Question: I am new to iOS environment . I have created a map kit app for learning . I added delegate to viewController and also did reference outlet but simulation screen still blank here is my code what is wrong ?
'''
import Foundation
import MapKit
class Places{
var latitute : CLLocationDegrees
var longtitut : CLLocationDegrees
var placeLoc : CLLocationCoordinate2D?
var theAnnotation : MKPointAnnotation?
init (latit : CLLocationDegrees, long :
CLLocationDegrees, mytitle : String ,mysubTitle : String){
self.latitute = latit
self.longtitut = long
setLocation()
setAnnotations(mytitle, subtitle: mysubTitle)
}
func setLocation ( ) {
placeLoc = CLLocationCoordinate2DMake(self.latitute, self.longtitut)
}
func setAnnotations (title : String , subtitle : String ) {
theAnnotation = MKPointAnnotation()
theAnnotation?.coordinate = placeLoc!
theAnnotation?.title = title
theAnnotation?.subtitle = subtitle
}}
'''
ViewController
'''
import UIKit
import MapKit
class ViewController: UIViewController,MKMapViewDelegate {
@IBOutlet weak var myMapView: MKMapView!
override func viewDidLoad() {
super.viewDidLoad()
var latDelta : CLLocationDegrees
var longDelta : CLLocationDegrees
longDelta = 0.01
latDelta = 0.01
var theSpan : MKCoordinateSpan = MKCoordinateSpanMake(latDelta, longDelta)
var place1 : Places = Places(latit: 45.995079, long: 54.121006, mytitle: "MyHome", mysubTitle: "Home Sweet Home")
var theRegion : MKCoordinateRegion = MKCoordinateRegionMake(place1.placeLoc!, theSpan)
self.myMapView.setRegion(theRegion, animated: true)
self.myMapView.addAnnotation(place1.theAnnotation)
}
override func didReceiveMemoryWarning() {
super.didReceiveMemoryWarning()
// Dispose of any resources that can be recreated.
}}
'''

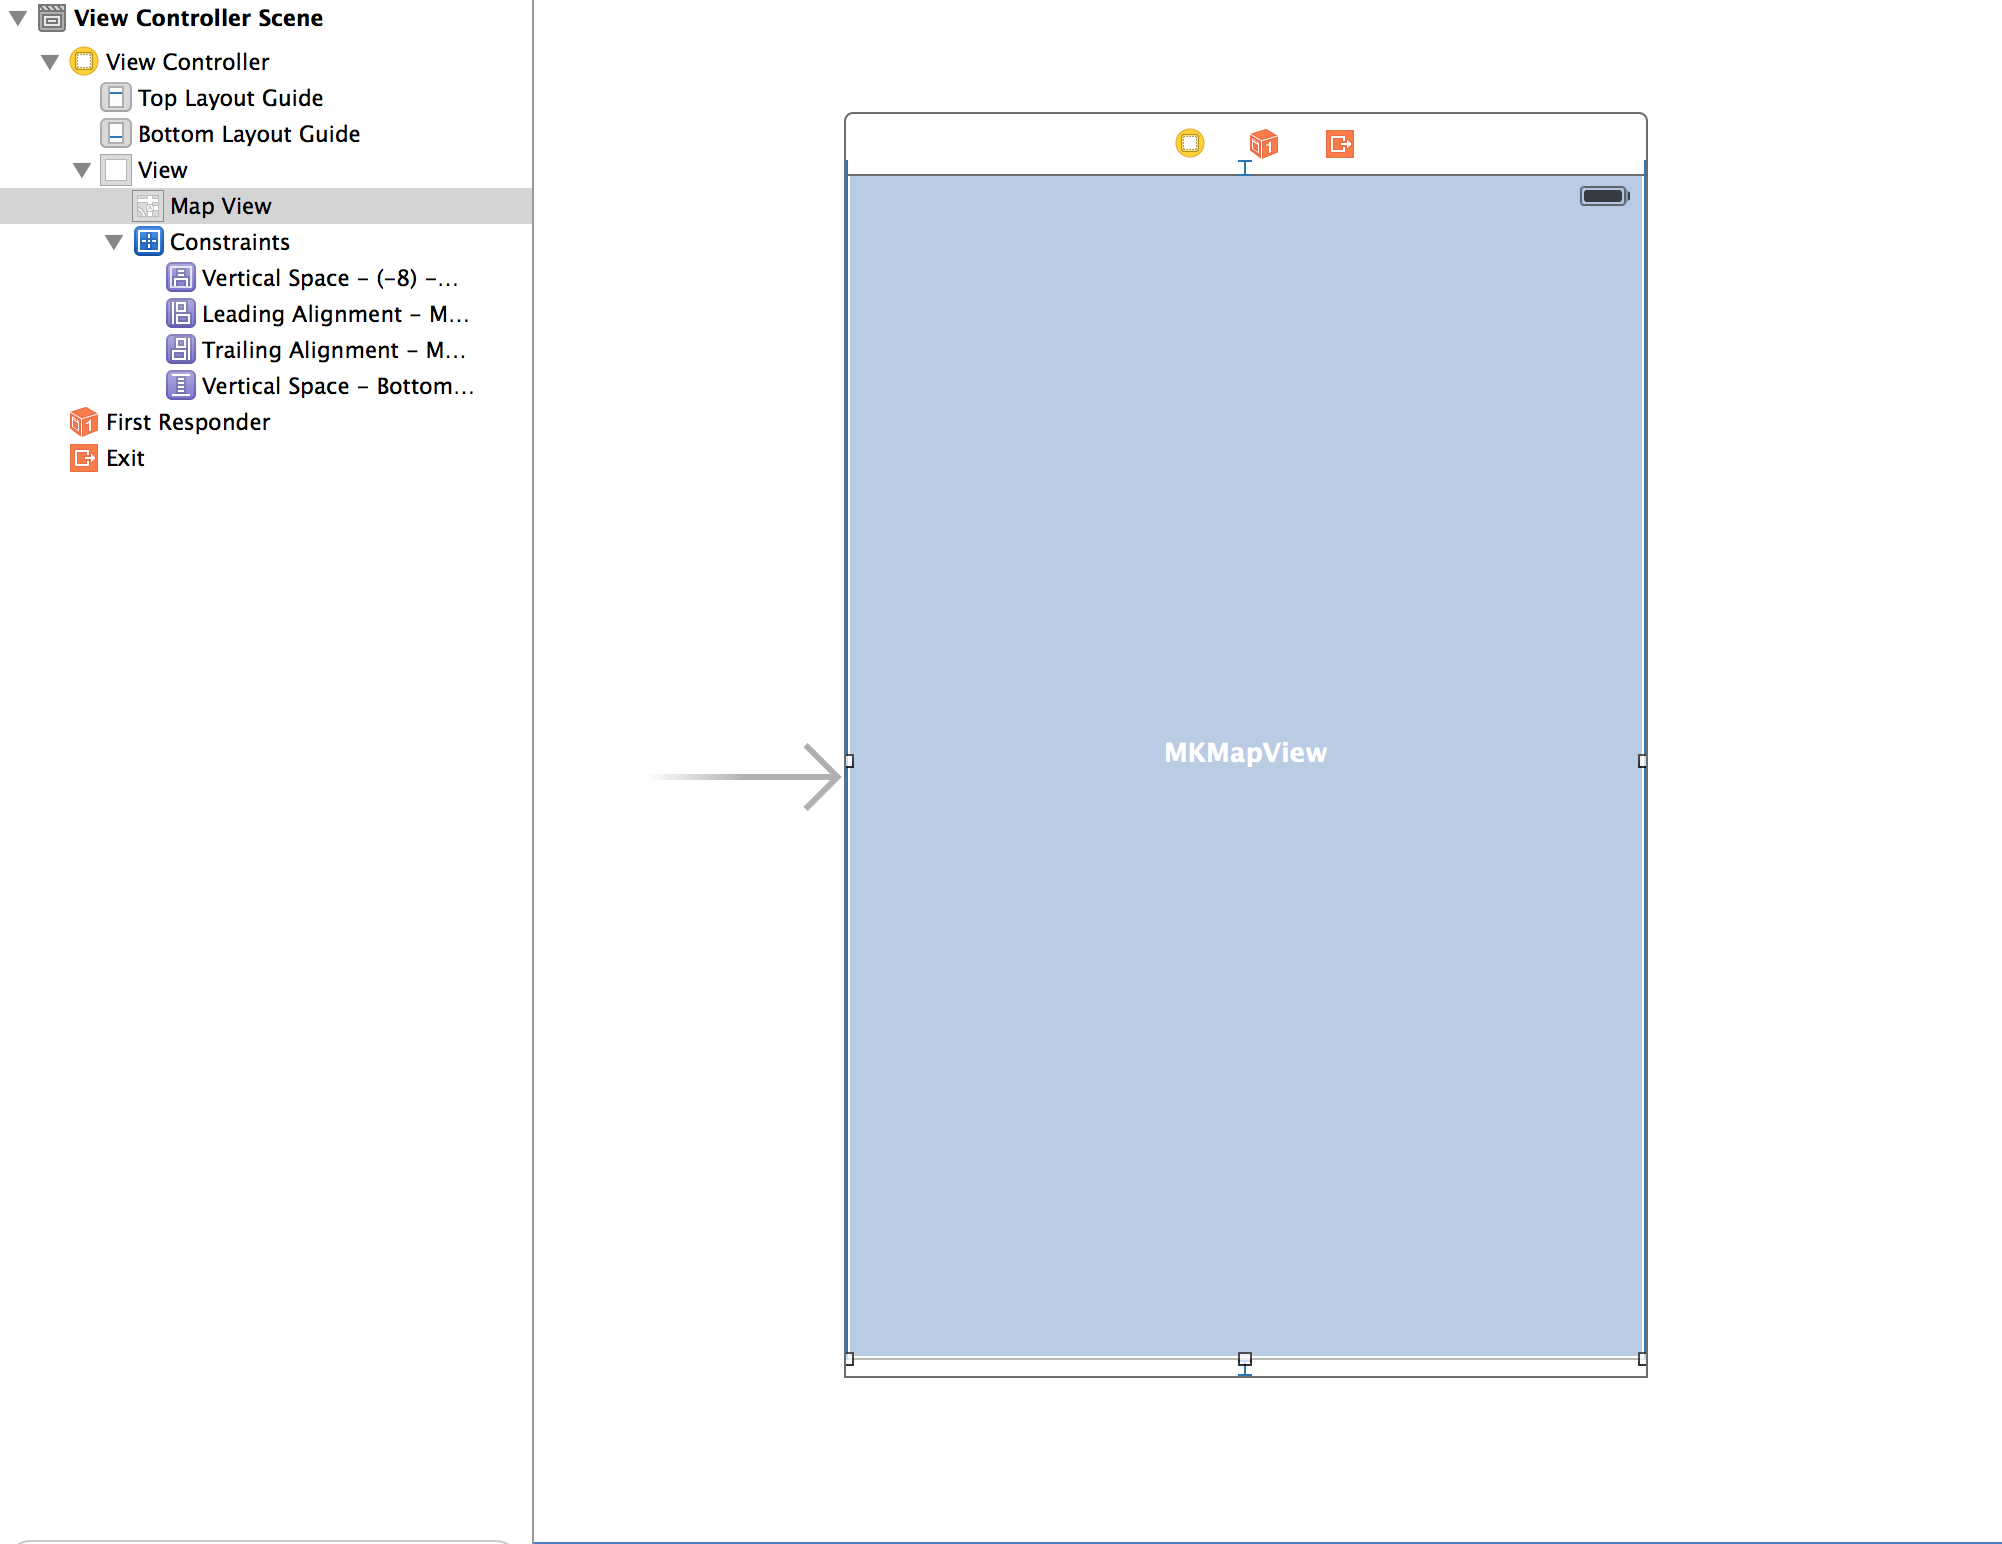
Answer: Take the constraints off to start with and re-run the application, you should see the map appear. Then use the Pin button in the design area to set the constraints. If you want it to fill the view set each vales to 0 and enable the I bar adjacent to each value.
Remember that Xcode 6 is in beta and can be a bit flakey. Also, you might want to confirm its your constraints, go to Debug > View Debugging > Capture View Hierarchy and turn the wireframe on to see where your view is ending up.
Final tip, turn on the assistant editor and change it to preview the storyboard so that you can see how the constraints are impacting on the map view.